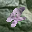
Label: 4